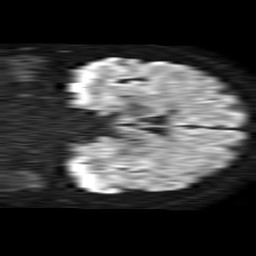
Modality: TRACE
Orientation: coronal
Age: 43
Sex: male
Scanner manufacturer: philips
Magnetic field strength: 1.5 T
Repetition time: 4.6 s
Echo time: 0.08517 s